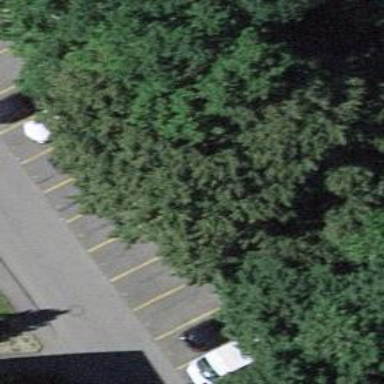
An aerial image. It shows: Street side parking area.